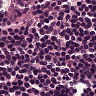
Metastatic tissue present: no